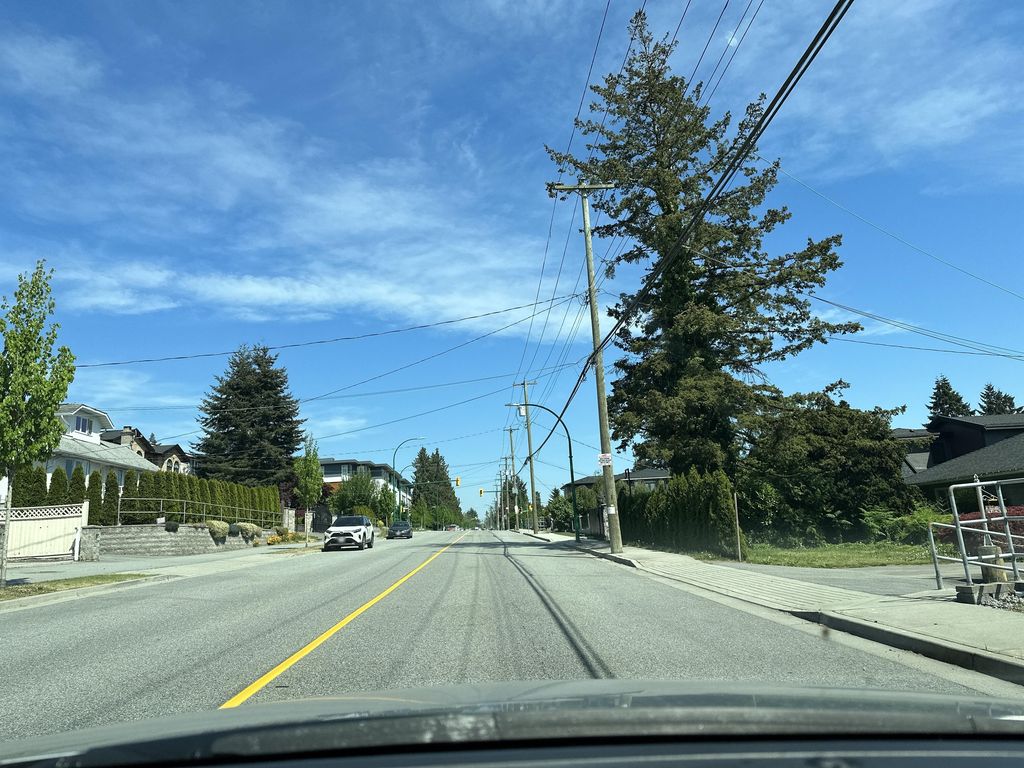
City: vancouver